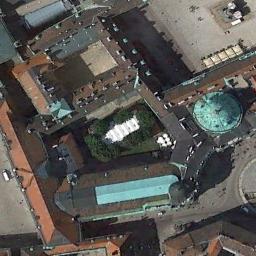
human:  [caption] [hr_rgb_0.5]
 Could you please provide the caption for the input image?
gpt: The church with a pointed tower and a circular tower and the rest of the church has some sloping roofs .

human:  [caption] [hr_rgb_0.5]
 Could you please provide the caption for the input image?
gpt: A brown, Light blue, Angular roof, A church with a round roof, A tower with a light blue round roof, Trees and roads around it .

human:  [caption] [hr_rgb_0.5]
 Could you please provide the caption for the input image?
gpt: This is a church that looks like a cross from above .

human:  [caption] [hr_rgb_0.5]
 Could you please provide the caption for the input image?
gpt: There is a church with a blue circular roof next to some buildings .

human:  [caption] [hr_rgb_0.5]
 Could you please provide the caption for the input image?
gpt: A church with a green round roof is beside some buildings .